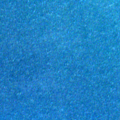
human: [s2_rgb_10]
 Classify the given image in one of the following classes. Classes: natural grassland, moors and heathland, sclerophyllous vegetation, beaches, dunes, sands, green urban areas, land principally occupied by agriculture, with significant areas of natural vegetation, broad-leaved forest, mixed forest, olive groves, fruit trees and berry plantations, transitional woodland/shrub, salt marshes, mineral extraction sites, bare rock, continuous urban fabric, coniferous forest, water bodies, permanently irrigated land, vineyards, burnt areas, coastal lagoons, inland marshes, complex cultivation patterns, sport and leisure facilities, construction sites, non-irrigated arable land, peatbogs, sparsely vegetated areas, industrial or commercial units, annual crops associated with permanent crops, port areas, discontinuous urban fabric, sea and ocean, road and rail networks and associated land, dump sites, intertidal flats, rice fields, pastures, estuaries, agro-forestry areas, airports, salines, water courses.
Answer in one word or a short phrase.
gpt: sea and ocean